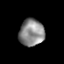
Tissue: prostate
Cell type: T cells
Senescence score: 0.2902
Nuclear area (px): 662
Mean DAPI intensity: 137.992